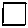
Label: circle